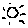
Label: sun